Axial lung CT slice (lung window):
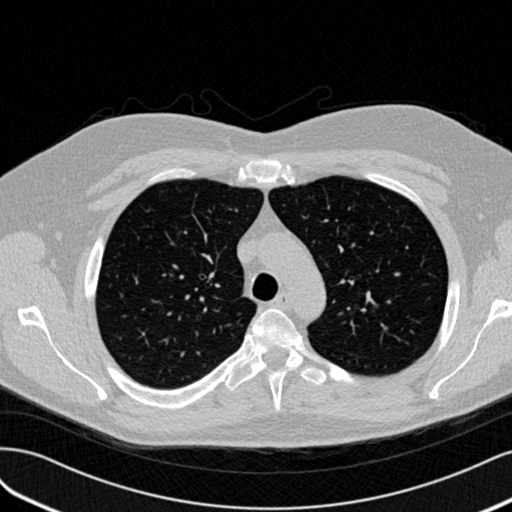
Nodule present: no